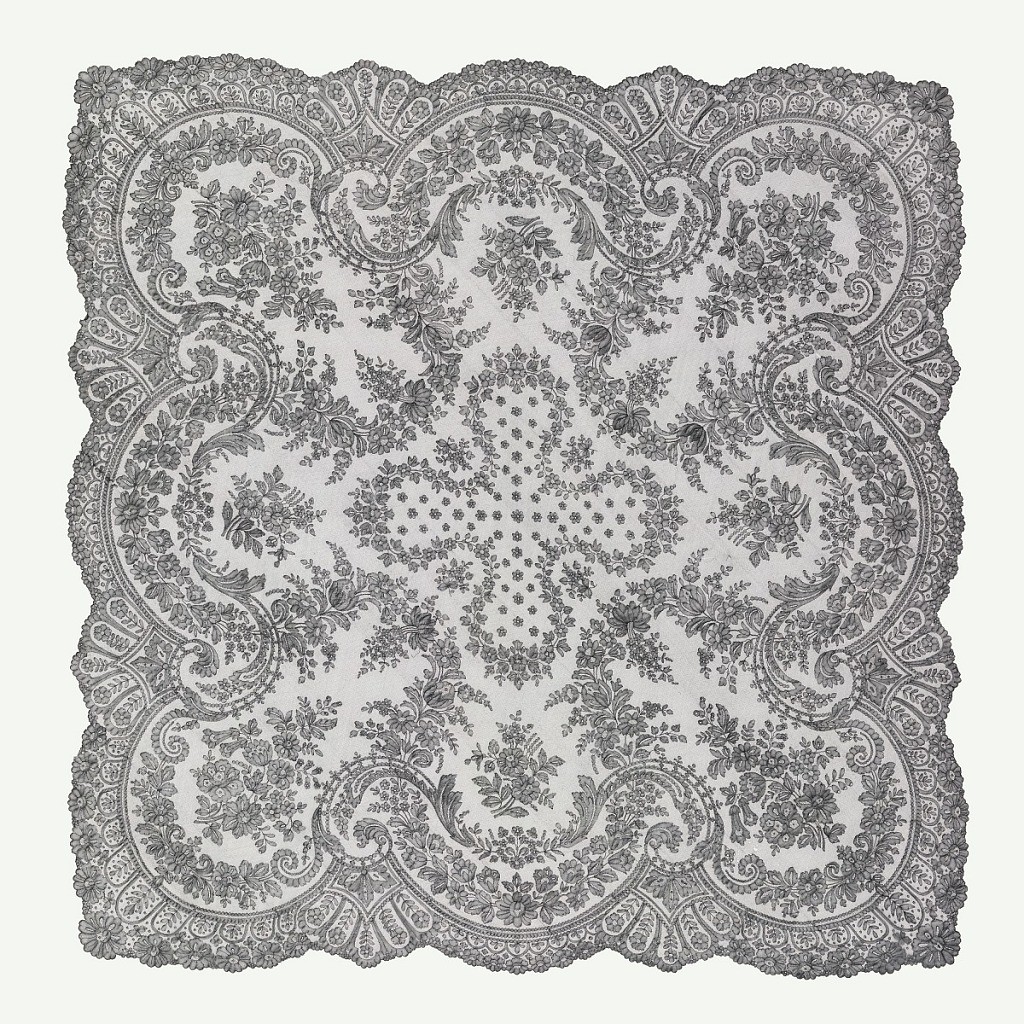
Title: Mantilla
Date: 19th century
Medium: silk Technique: bobbin lace, Chantilly style Label: silk bobbin lace
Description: Square mantilla of black Chantilly lace with a cross in the center and a design of floral swags forming a deeply scalloped innter border; bunches of flowers are placed within each scallop.